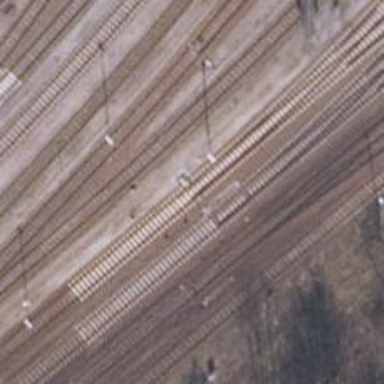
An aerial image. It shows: Railway siding for service.